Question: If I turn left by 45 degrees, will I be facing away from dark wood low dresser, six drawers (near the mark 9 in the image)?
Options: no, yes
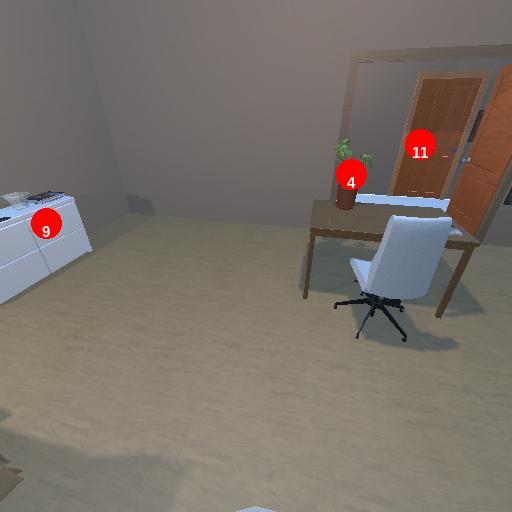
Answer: no